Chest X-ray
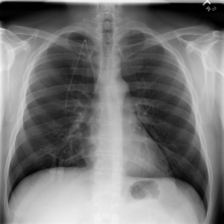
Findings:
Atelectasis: negative
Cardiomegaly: negative
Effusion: negative
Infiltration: positive
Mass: negative
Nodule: negative
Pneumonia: negative
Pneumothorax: negative
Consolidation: negative
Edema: negative
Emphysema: negative
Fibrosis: negative
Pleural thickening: negative
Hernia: negative